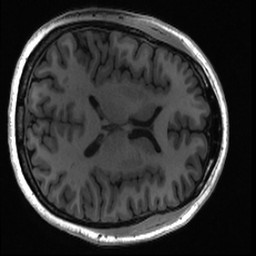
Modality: T1w
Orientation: axial
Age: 35
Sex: female